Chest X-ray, PA view. Patient: 43 years old, sex F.
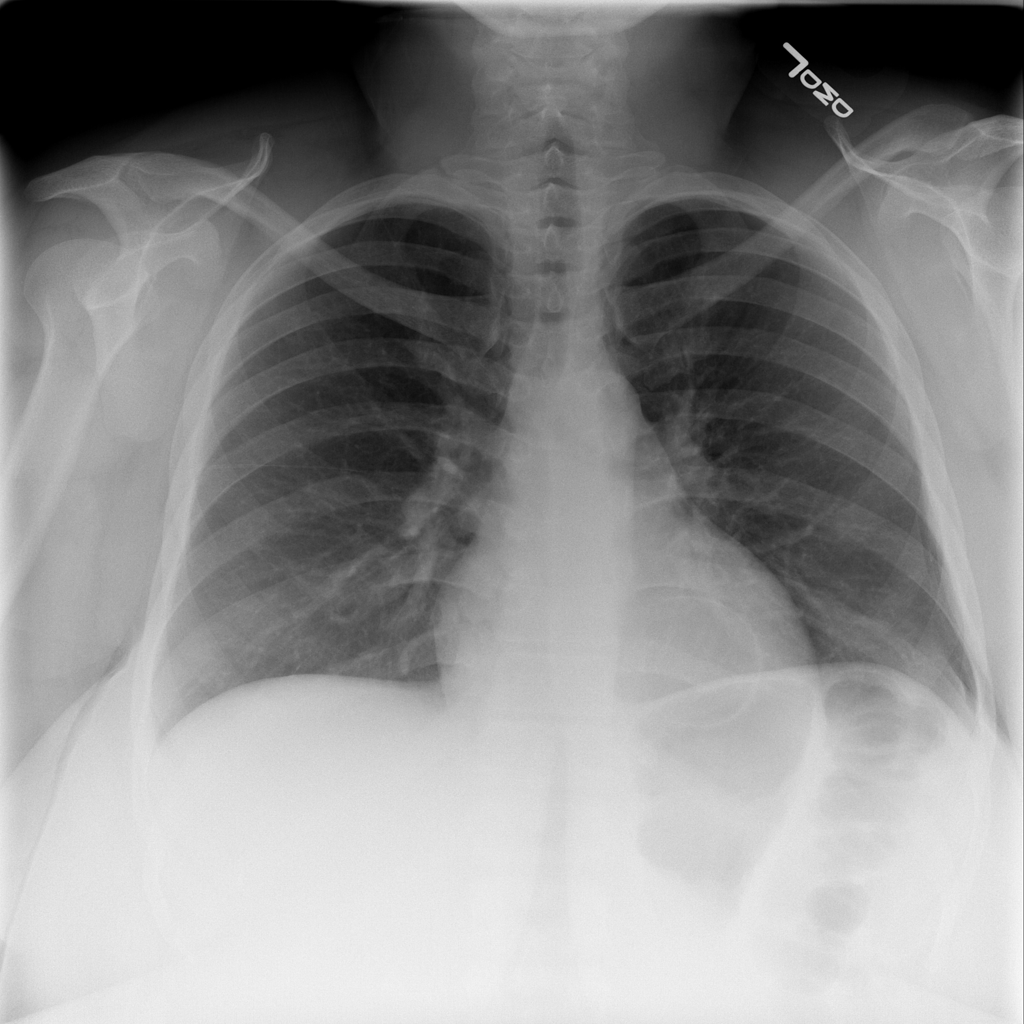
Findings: No Finding